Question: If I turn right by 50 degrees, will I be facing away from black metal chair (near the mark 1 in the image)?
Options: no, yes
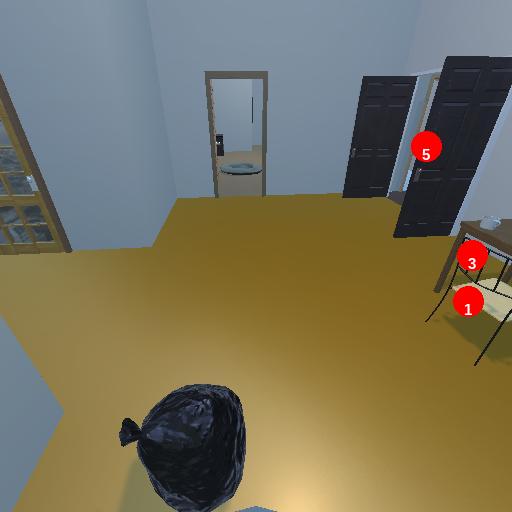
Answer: no